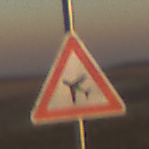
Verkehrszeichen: FlugbetriebRechts
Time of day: SunriseSunset
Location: Outdoor (Nature)
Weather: Clear
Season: NotSpecified
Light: Natural